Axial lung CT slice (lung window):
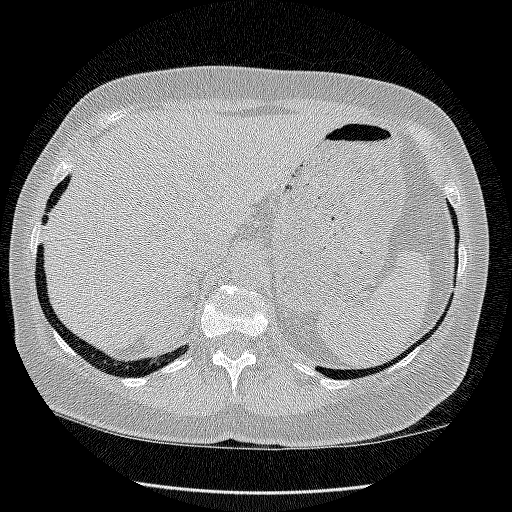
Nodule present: no